Question: What is the element/attribute that would cause this effect to text and how would I achieve this in code? -

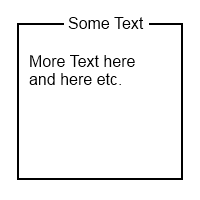
Answer: If you mean by most browser's default stylesheet, it would be the <URL> as the child.
<URL>.